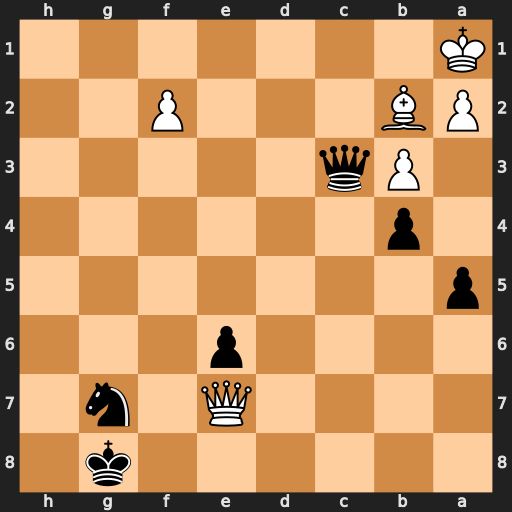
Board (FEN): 6k1/4Q1n1/4p3/p7/1p6/1Pq5/PB3P2/K7
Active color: b
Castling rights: -
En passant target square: -
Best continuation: Qe1+ Bc1 Qxc1#